Question: I just created a new project in the eclipse and as soon as it was created, it is created with the error below
'''
InvalidRegex:
Pattern value '([a-zA-Z_]{1,63}[\s-a-zA-Z_0-9.]{0,63}[;]?)*' is not a valid
regular expression.
The reported error was: ''-' is an invalid character range.
Write '\-'.' at column '{2}'.
BlackBerry_App_Descriptor.xml Unknown XML Problem.
'''
This is the problem which we will get when there is jre7 in our system which is not supported by eclipse

What is the problem here? How can i rectify this? thank you
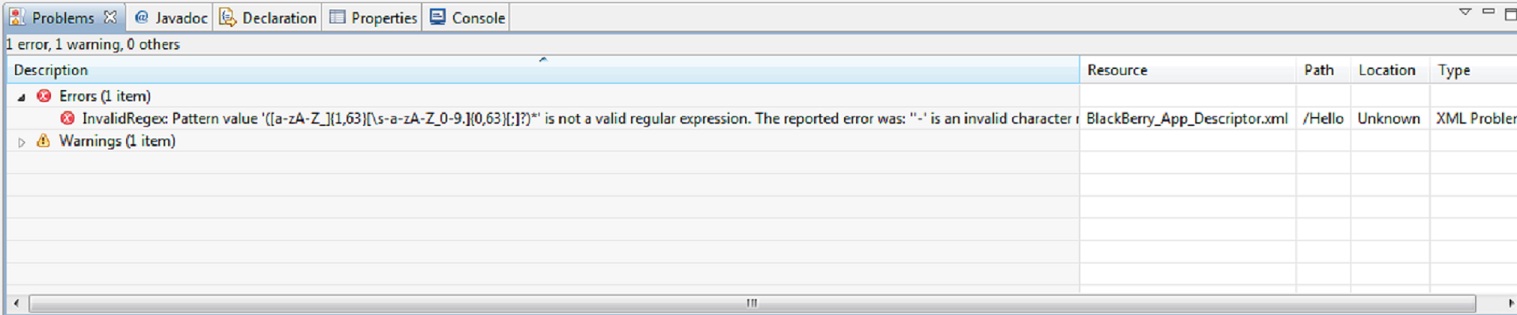
Answer: Google shows this is related to Java 7. Check these two links:
<URL>
The second one tells:
> Turns out this could be caused by having Java JRE 7 installed on your
machine. The BlackBerry plugin doesn't support this yet, Eclipse might
be trying to use that.The fix? You simply have to edit the eclipse.ini that will live in the
same directory as your eclipse.exe that you use to start the IDE.
Closing Eclipse and making a backup of eclipse.ini before you do this
would be a good idea.Find the line "openFile" and immediately after, add the following:-vm C:/Program Files/Java/jre6/bin/javaw.exe [or wherever your jre6 directory might be]Cross your fingers and restart Eclipse. Rebuild your projects.